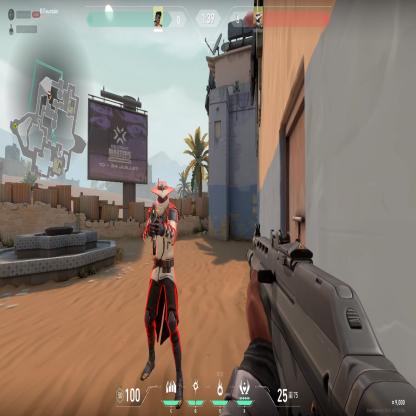
Label: enemy